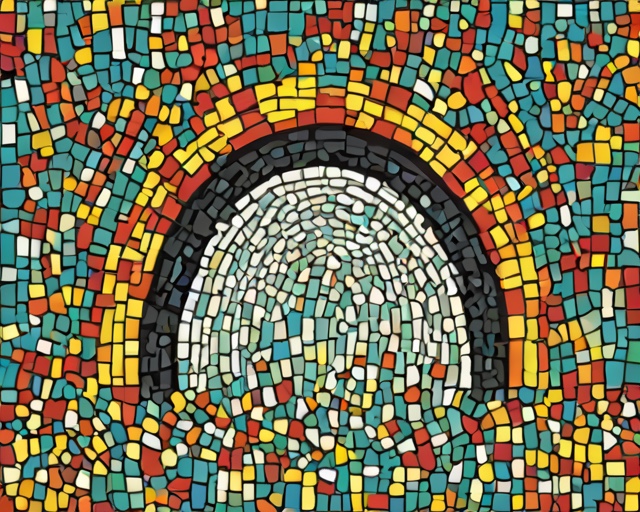
Category: Spring